【题型】解答题　【知识点】解析几何　【难度】easy
已知圆的方程为
$x^2 + y^2 = 16$，求经过点$P(4,5)$
的圆的切线方程.
【解答】

【答案】
$x = 4$ 或 $9x - 40y + 164 = 0$

【分析】根据题意画出图形，结合图形求出切线的斜率，再写出切线方程.

【详解】因为
$4^2 + 5^2 > 16$，所以点$P(4,5)$在圆为$x^2 + y^2 = 16$
外，如图所示，

则过点
$P(4,5)$
的圆的切线方程有两条.

当切线的斜率存在时，设切线方程为
$l: y - 5 = k(x - 4)$，即$kx - y - 4k + 5 = 0$
，

设圆心
$O(0,0)$到直线$l$的距离为$d$，而圆的半径为$r = 4$
，

则
$d = \frac{|-4k + 5|}{\sqrt{k^2 + (-1)^2}} = r = 4$，解得$k = \frac{9}{40}$，所以$9x - 40y + 164 = 0$
；

当切线的斜率不存在时，则
$l: x = 4$
.

综上，切线方程为
$x = 4$ 或 $9x - 40y + 164 = 0$
.

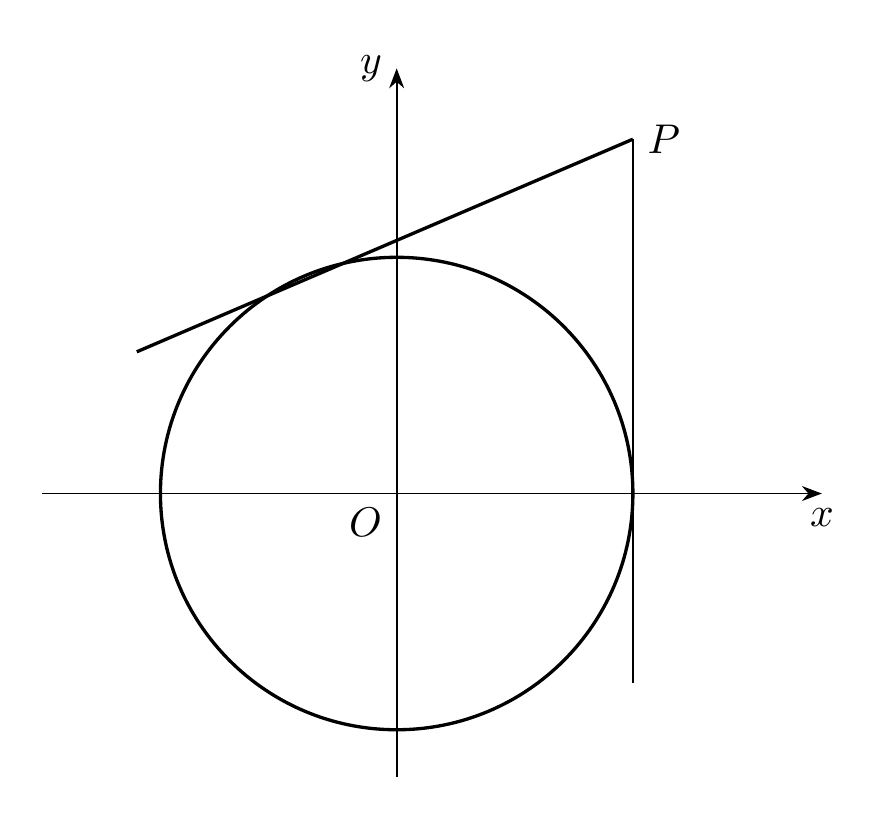